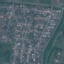
Land use / land cover class: Residential